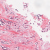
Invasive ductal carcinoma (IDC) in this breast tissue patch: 1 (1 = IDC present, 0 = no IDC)